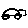
Label: car